Question: i have 4 tables in MYSQL and i want to show count of learner_history table's status column district wise for all 36 districts, however when i query it shows only 1 district result even i tried left join to show district names weather there is data available or not it must show null or zero in its position.Data should be like this for all districts:

database structure is like this
[enter image description here][i draw the relation of tables in this image]
please suggest what query would give results like this, thanks.
<URL>13.jpg
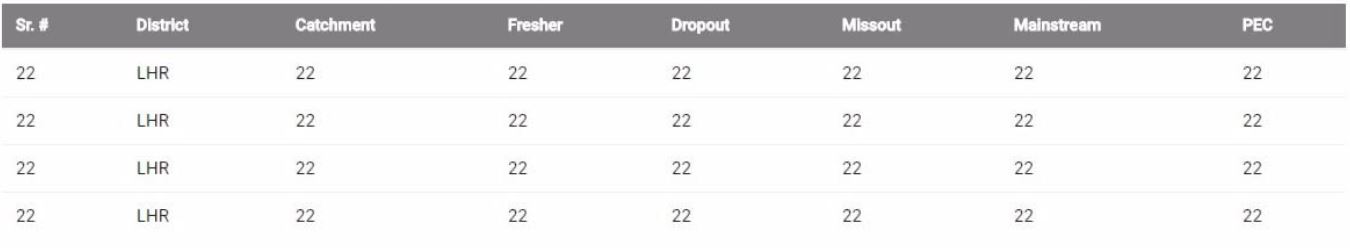
Answer: It was pretty awkward to work from with images, but it should get you what you are asking for. Also wasn't sure what you were wanting with 'Str.#' - the example image you gave with 22 as every result wasn't the most helpful.
'''
select
District.District_Name as District,
sum(Learner_History.'Status' = 'catchment') as Catchment,
sum(Learner_History.'Status' = 'fresher') as Fresher,
sum(Learner_History.'Status' = 'dropout') as Dropout,
sum(Learner_History.'Status' = 'missout') as Missout,
sum(Learner_History.'Status' = 'mainstrain') as Mainstrain,
sum(Learner_History.'Status' = 'pec') as PEC
from District
left join School on School.District_ID = District.District_ID
left join Learner on Learner.School_ID = School.School_ID
left join Learner_History on Learner_History.Learner_ID = Learner.Learner_ID
group by District.District_Name;
'''